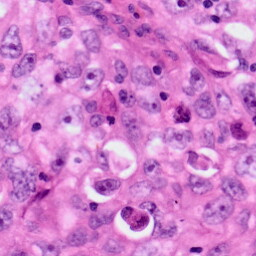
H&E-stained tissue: Lung